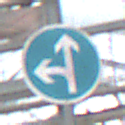
Verkehrszeichen: VorgeschriebeneFahrtrichtungGeradeausOderLinks
Umgebung: Roofed, Special
Tageszeit: Midday
Wetter: Overcast
Licht: Natural
Jahreszeit: NotSpecified
Kontrast: LowContrast